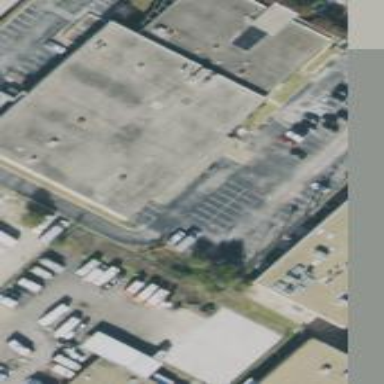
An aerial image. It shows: Warehouse building.